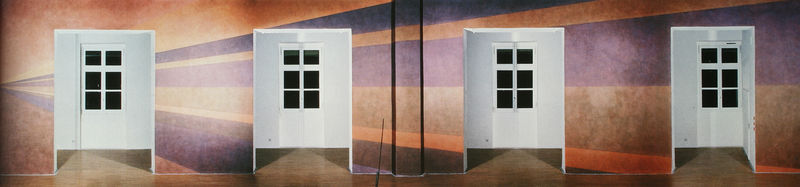
Titel: Installation Musée St. Pierre, Lyon - Lines from the left side to mid-points of the other side of the wall
Künstler: Sol Lewitt
Standort: Lyon
Institution: Musée St. Pierre
Schlagwörter: blau, schatten, weiß, braun, bunt, fenster, licht, orange, schwarz, tür, rot, weg, wand, türen, farben, modern, mauer, lila, violett, wände, vier, eingänge, strahlen, strahl, quadrate, fluchtpunkt, balu, museum, dreiecke, lewitt, installation, winkel, abstarkt, sol lewitt